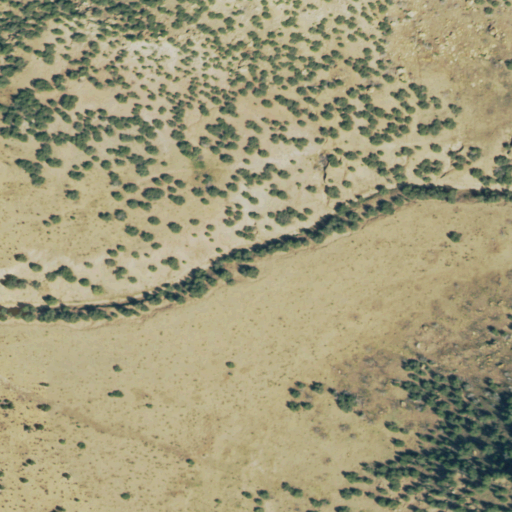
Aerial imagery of valley in Colorado named Blacktail Canyon containing shrub, grassland, and evergreen forest